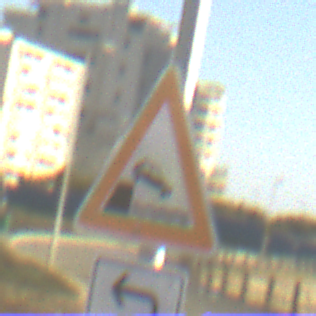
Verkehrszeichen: Ufer
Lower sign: RichtungsangabeDurchPfeile2
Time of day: MorningAfternoon
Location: Outdoor (Suburban)
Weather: PartlyCloudy
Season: NotSpecified
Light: Natural